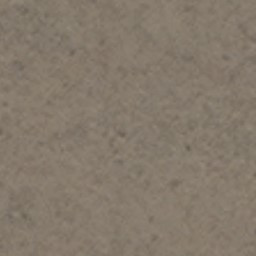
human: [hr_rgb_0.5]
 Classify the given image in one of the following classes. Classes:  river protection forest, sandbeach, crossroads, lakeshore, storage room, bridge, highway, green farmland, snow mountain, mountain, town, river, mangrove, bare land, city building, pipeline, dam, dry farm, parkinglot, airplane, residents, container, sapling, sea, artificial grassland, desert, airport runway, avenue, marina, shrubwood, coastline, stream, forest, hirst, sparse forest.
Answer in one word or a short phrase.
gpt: bare land